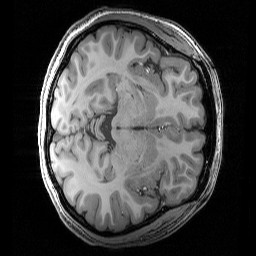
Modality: T1w
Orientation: axial
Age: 23
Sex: female
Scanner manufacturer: siemens
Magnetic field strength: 3 T
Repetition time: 2.3 s
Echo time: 0.00344 s